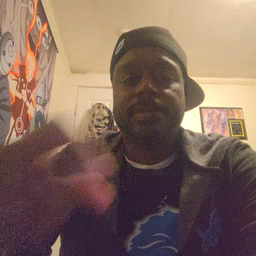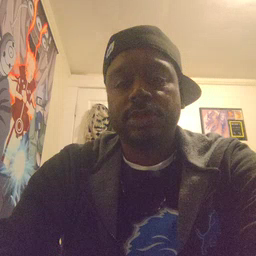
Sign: time